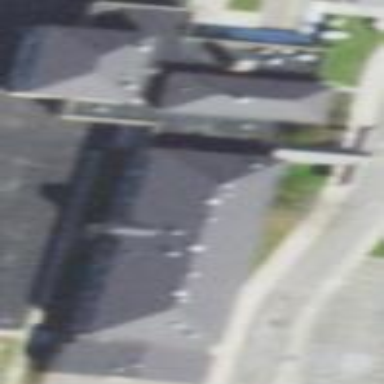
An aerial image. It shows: School building.